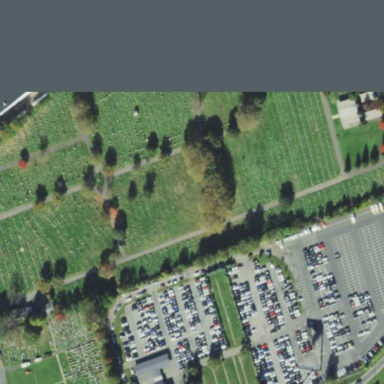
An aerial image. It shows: Cemetery.